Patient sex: F
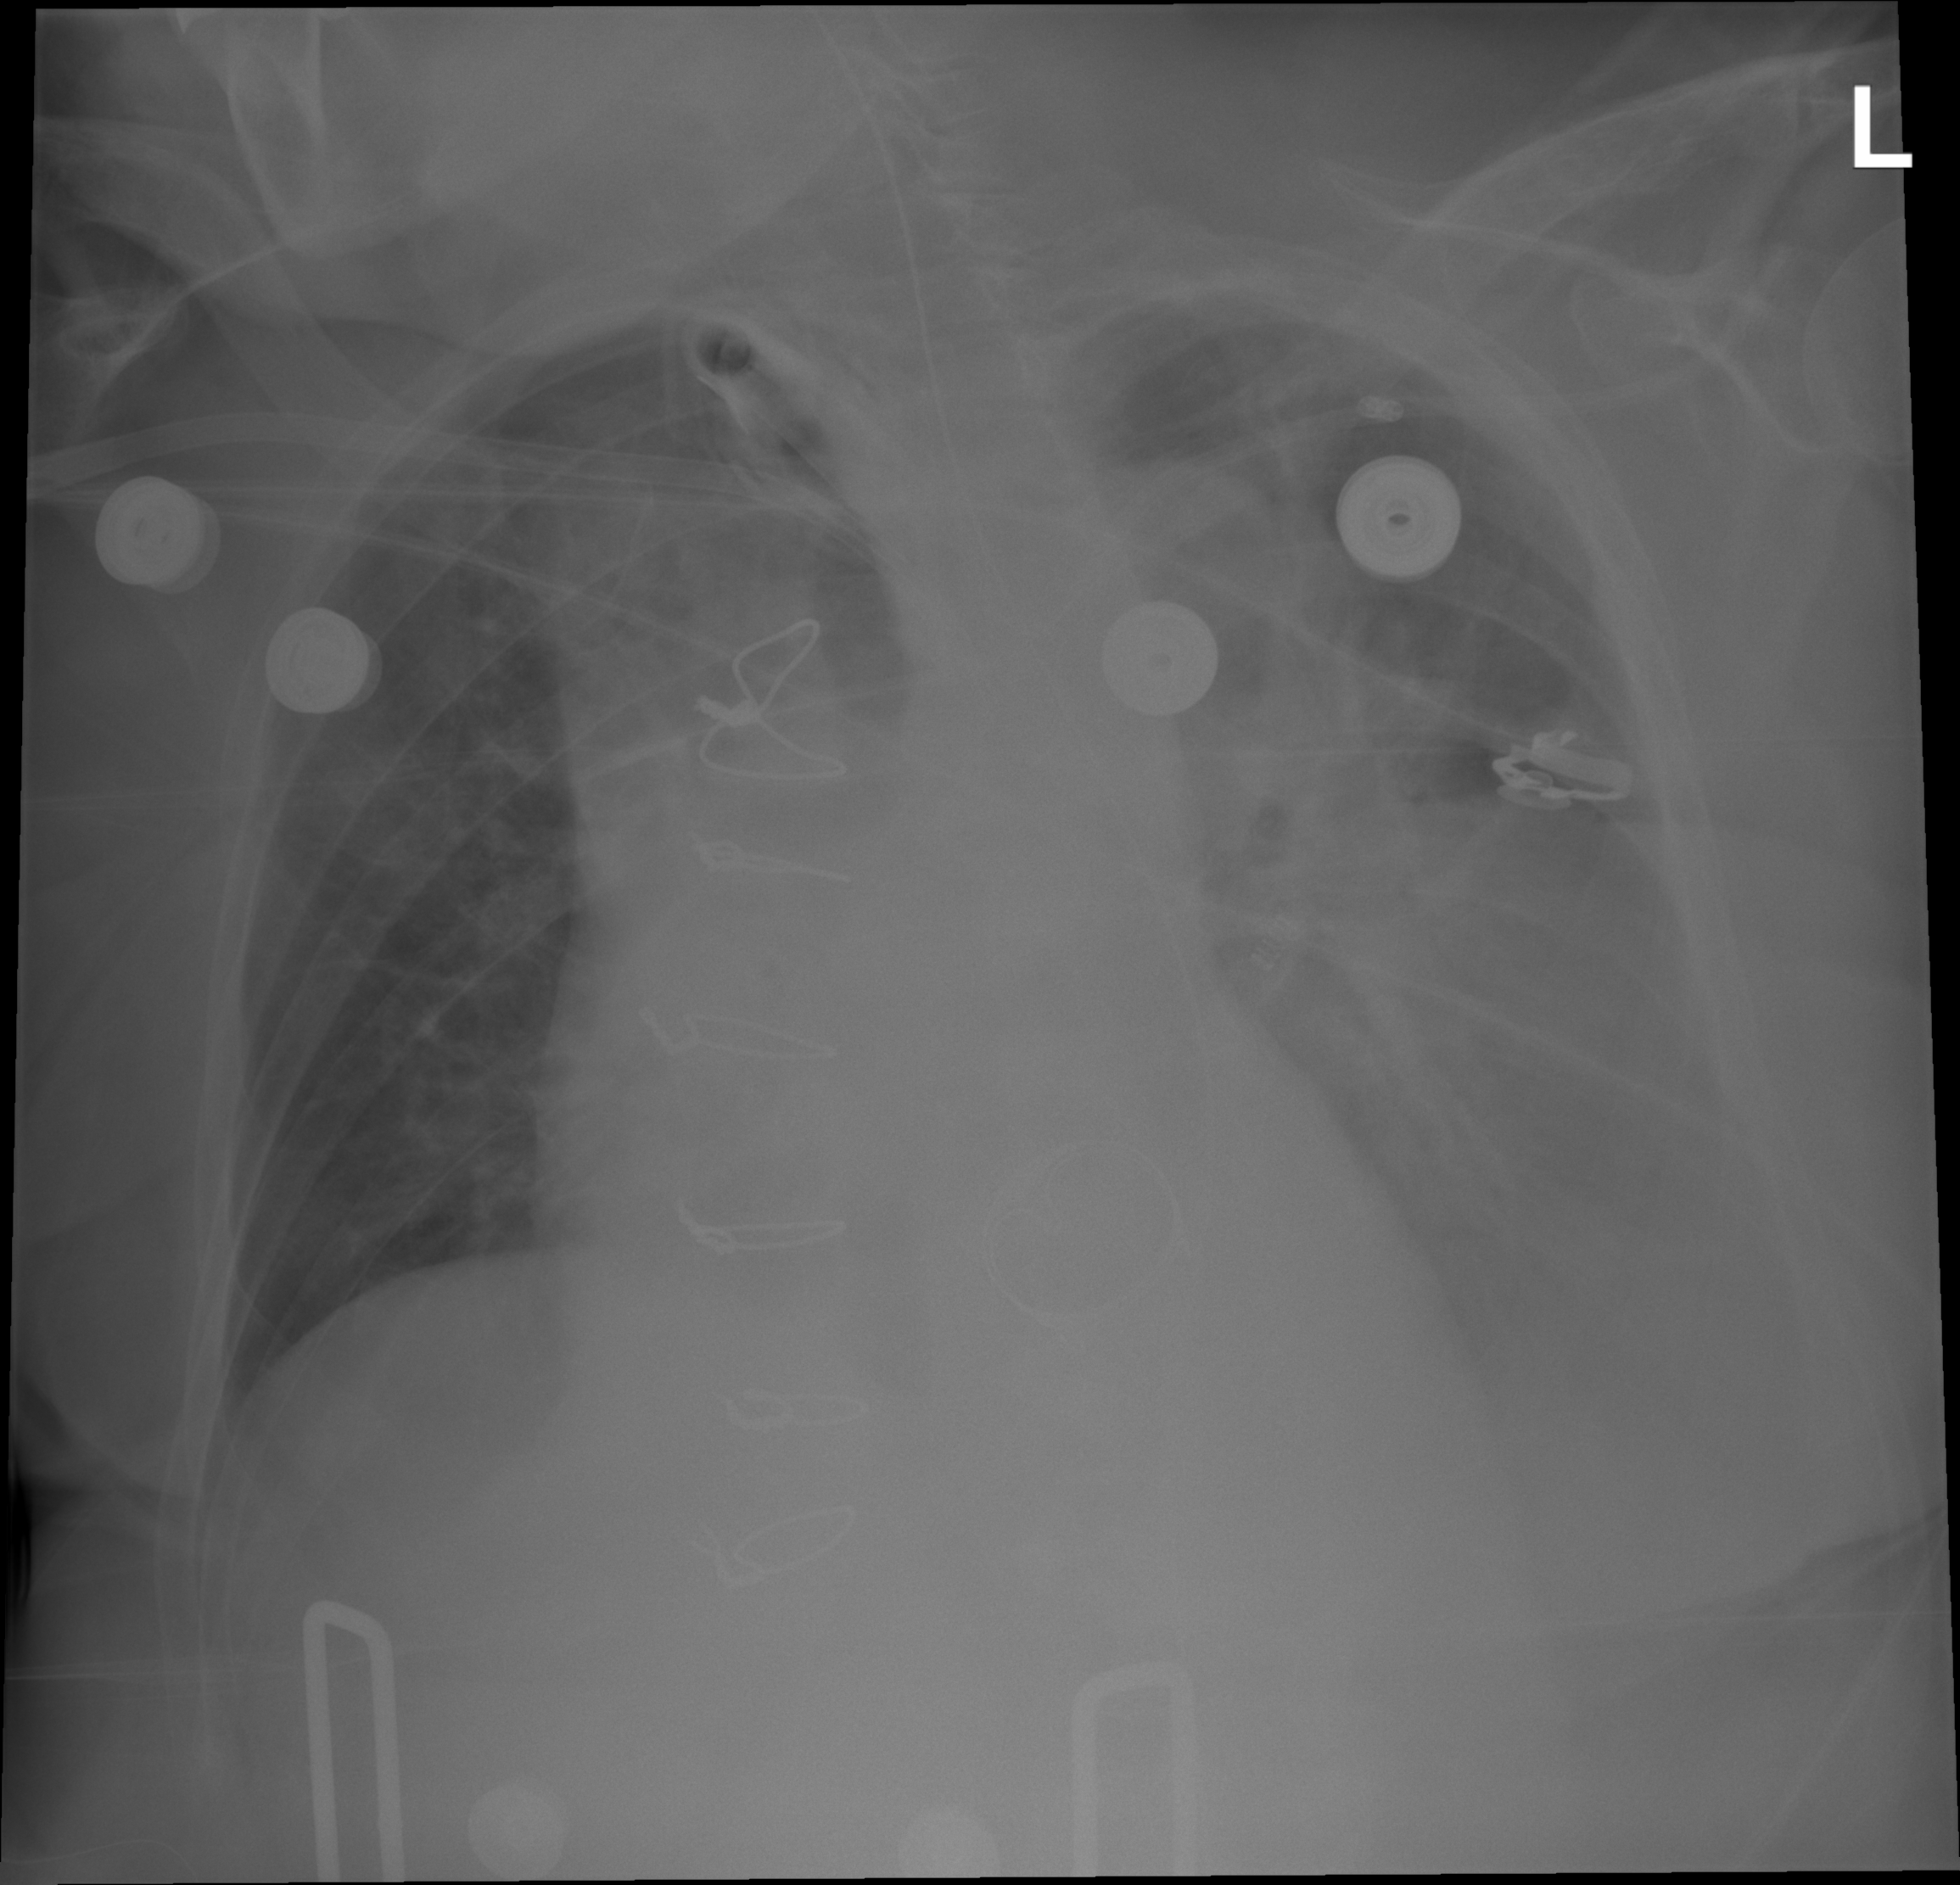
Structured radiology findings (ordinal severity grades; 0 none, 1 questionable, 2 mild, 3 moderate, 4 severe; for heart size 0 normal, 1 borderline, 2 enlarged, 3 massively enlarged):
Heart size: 1
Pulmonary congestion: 2
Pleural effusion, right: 0
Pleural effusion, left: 1
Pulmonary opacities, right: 0
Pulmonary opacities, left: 0
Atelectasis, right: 0
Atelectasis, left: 2